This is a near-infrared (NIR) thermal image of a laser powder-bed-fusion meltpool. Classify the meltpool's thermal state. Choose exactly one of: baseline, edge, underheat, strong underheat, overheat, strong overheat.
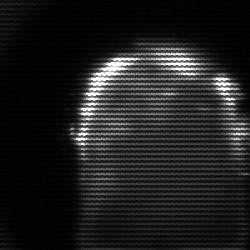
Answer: baseline